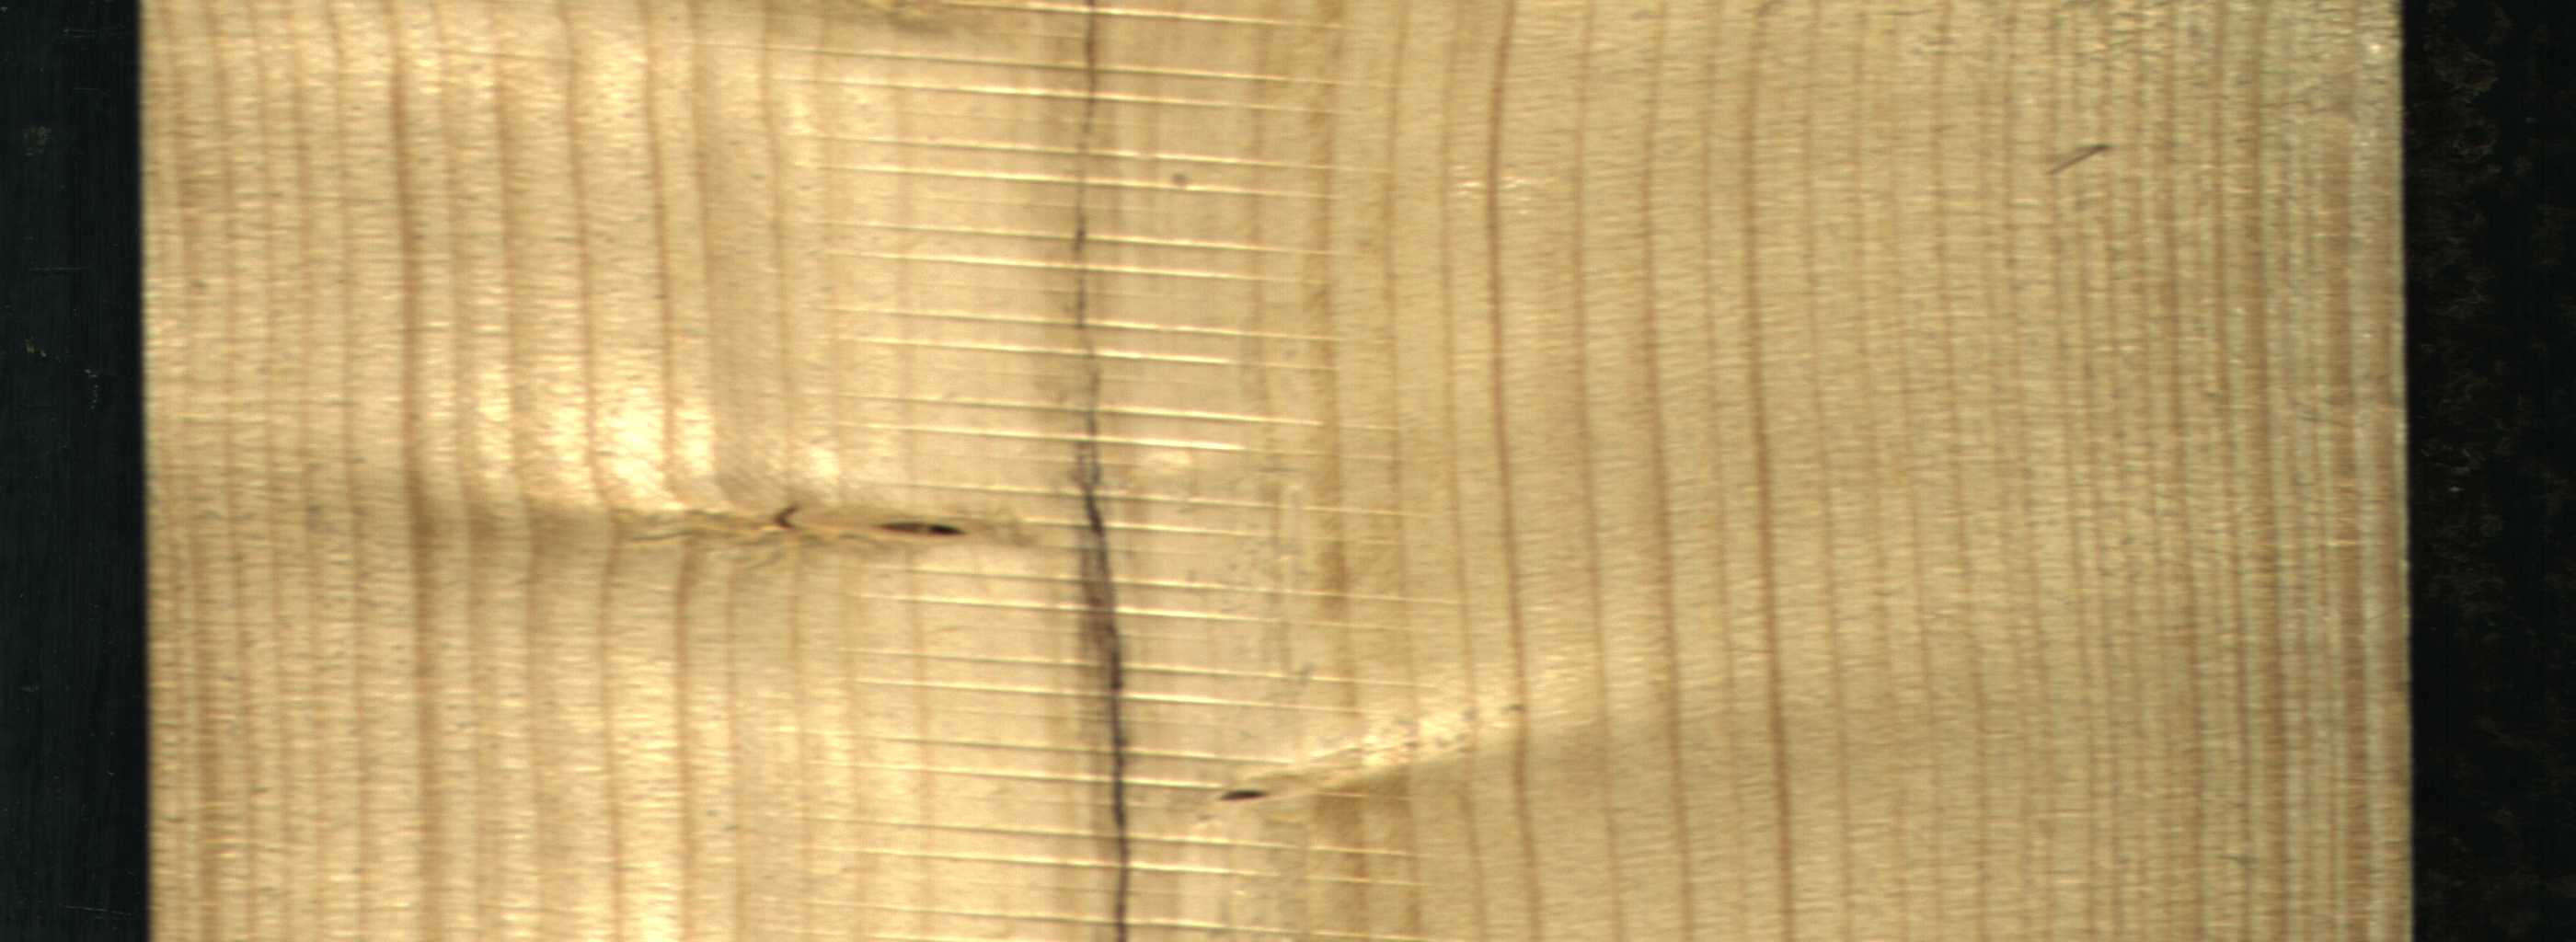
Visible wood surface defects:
Marrow
Crack
Crack
Live_Knot
Live_Knot